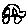
Label: car